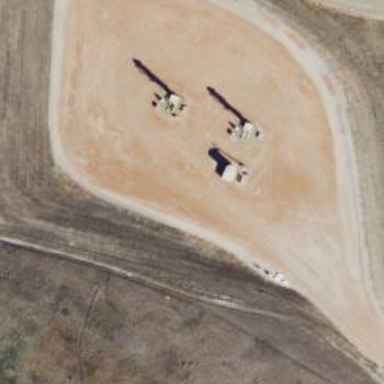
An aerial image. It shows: Petroleum well.